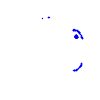
Particle: proton